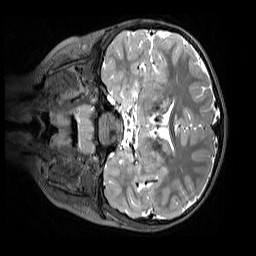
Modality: T2w
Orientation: coronal
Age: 9
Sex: male
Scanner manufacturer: siemens
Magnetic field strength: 3 T
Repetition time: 3.2 s
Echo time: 0.408 s